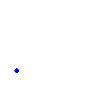
Particle: electron